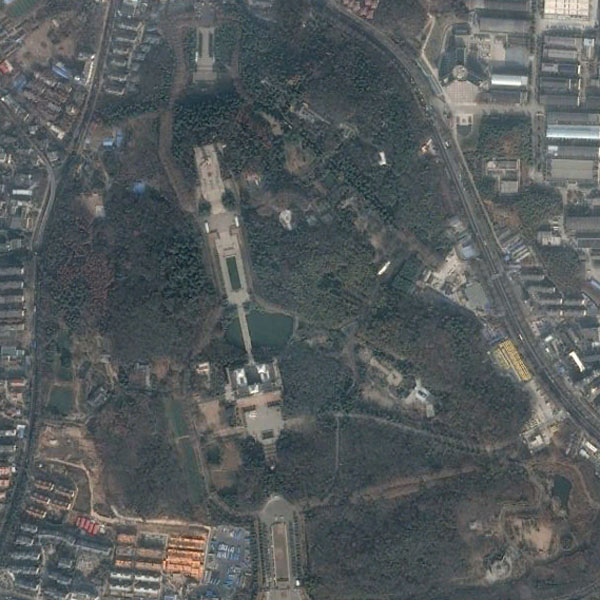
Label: Park